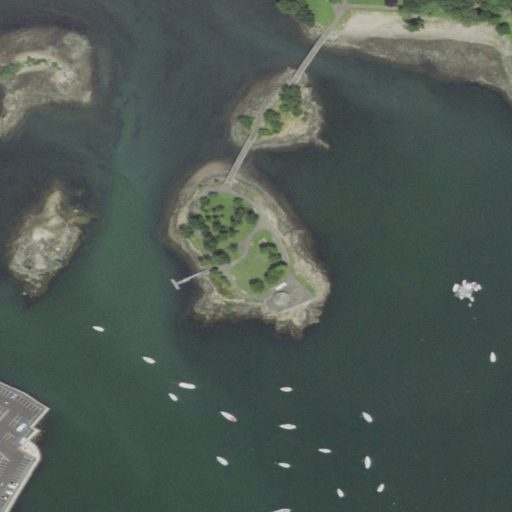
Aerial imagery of island in New York named Harrison Island containing open water, medium intensity development, open development, low intensity development, high intensity development, barren land, and herbaceous wetlands